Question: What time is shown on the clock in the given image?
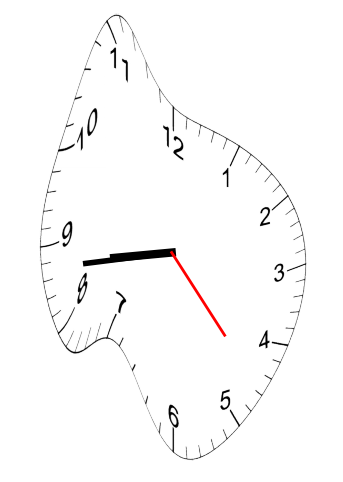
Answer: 08:43:23